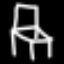
Label: chair